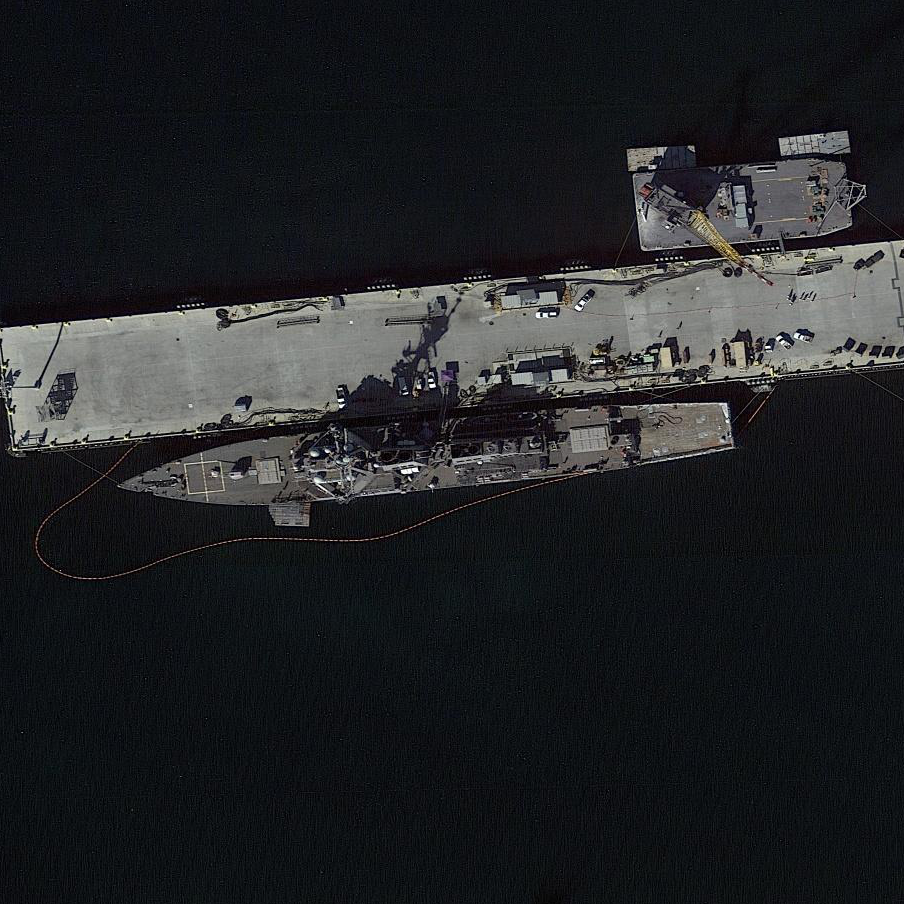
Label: destroyer